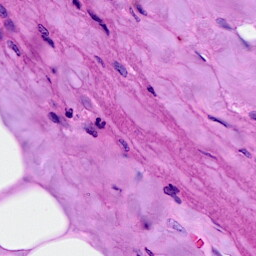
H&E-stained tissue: Breast